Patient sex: M
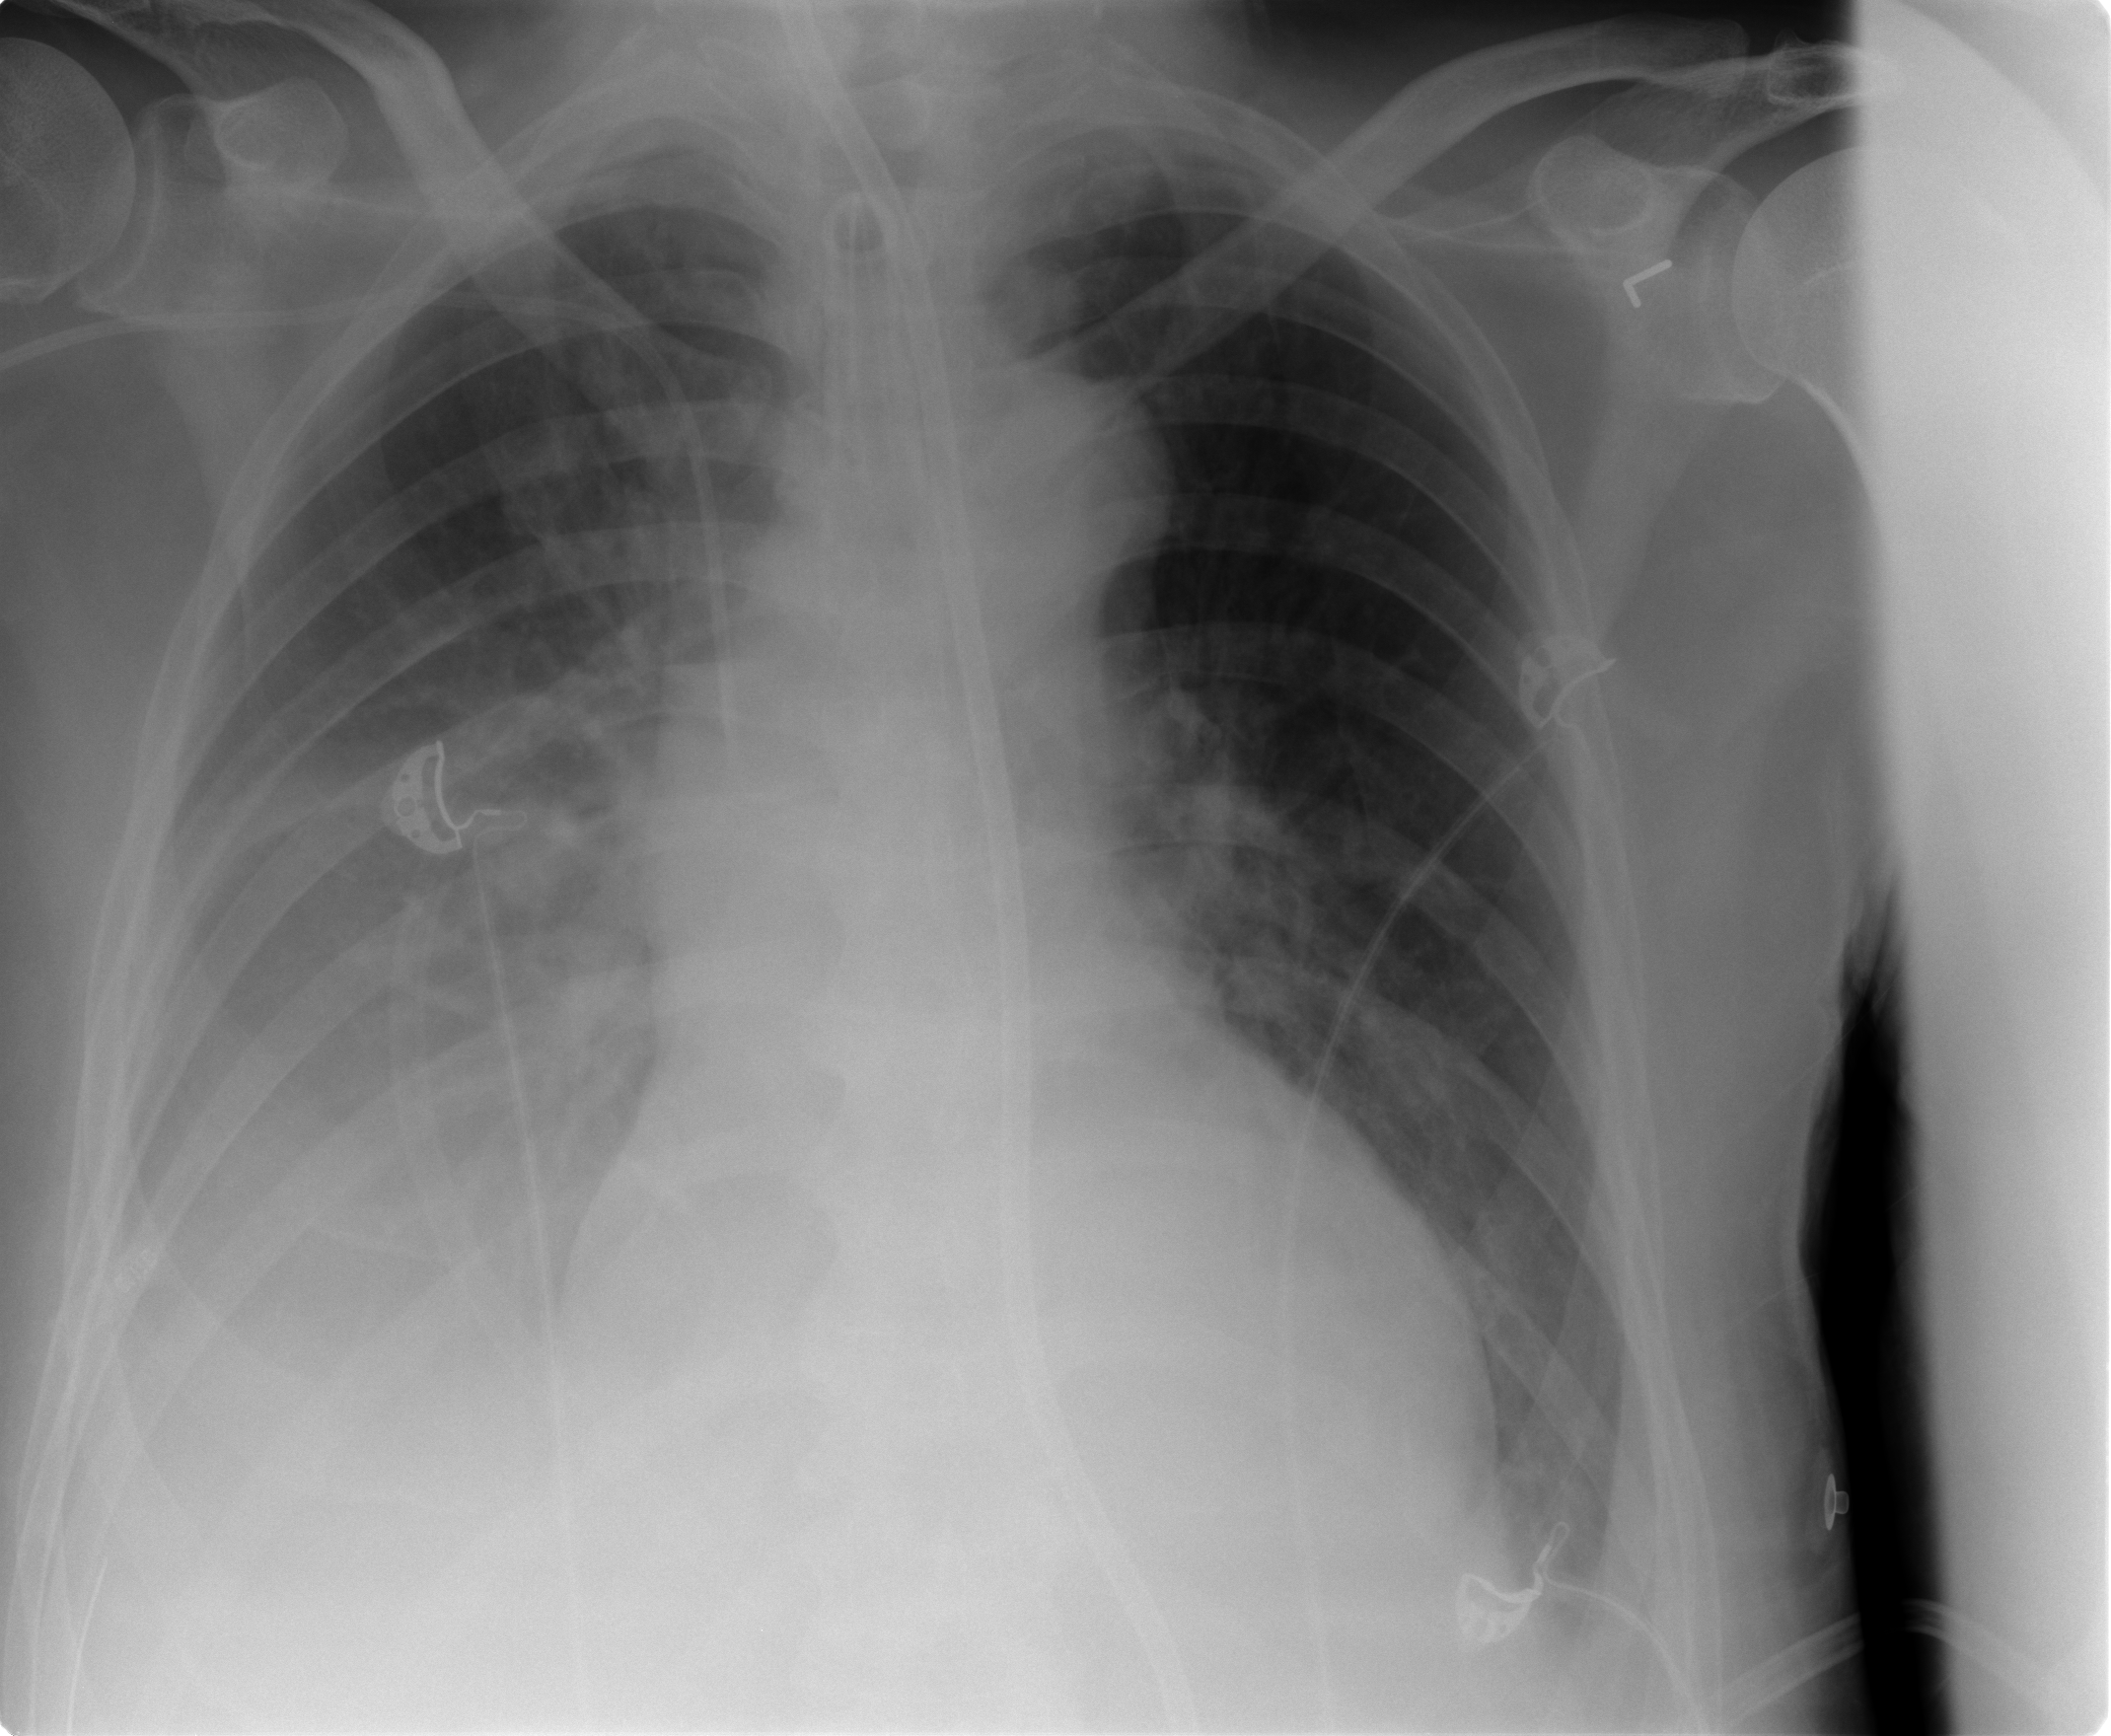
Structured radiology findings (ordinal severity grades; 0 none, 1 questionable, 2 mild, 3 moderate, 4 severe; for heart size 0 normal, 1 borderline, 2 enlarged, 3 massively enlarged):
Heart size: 2
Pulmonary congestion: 2
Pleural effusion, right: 3
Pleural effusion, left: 1
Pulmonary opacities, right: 0
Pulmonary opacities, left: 0
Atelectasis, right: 2
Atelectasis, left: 2